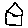
Label: house